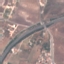
Label: Highway